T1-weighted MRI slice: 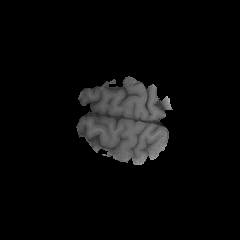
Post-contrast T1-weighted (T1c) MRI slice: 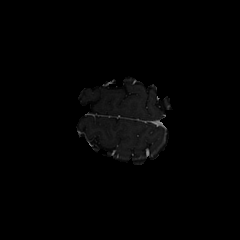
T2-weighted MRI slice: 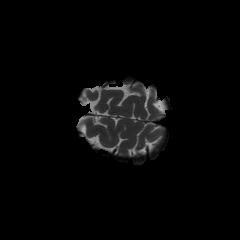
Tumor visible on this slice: no